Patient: sex M, age 61
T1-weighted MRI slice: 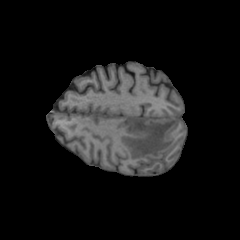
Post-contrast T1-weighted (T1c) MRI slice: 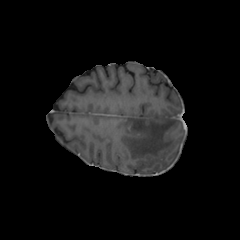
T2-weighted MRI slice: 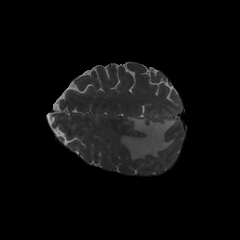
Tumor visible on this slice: yes
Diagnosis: Glioblastoma, IDH-wildtype
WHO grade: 4